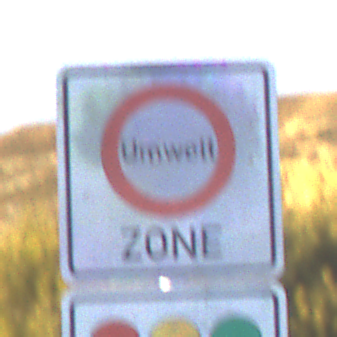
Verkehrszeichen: BeginnUmweltzone
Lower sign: FreistellungVomVerkehrsverbot1
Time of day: SunriseSunset
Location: Outdoor (Nature)
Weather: PartlyCloudy
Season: NotSpecified
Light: Natural